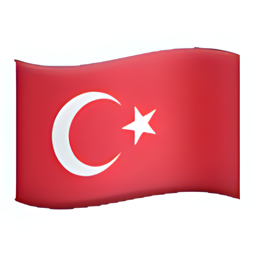
Name: flag for turkey
Emoji: 🇹🇷
Group: Flags
Sub-group: country-flag